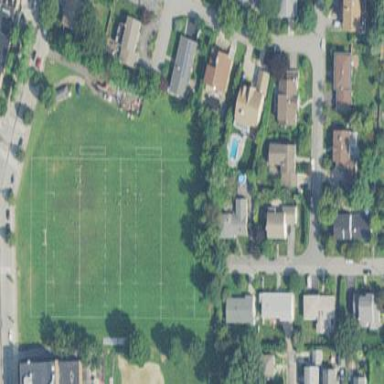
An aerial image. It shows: Grass rugby pitch for leisure land activities.